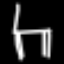
Label: chair